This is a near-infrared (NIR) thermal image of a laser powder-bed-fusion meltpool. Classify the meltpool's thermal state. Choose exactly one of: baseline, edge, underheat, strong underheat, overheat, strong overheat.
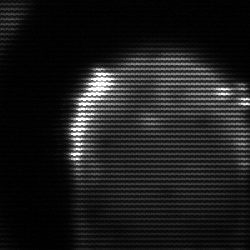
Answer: baseline